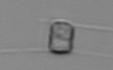
Label: Chaetoceros_similis